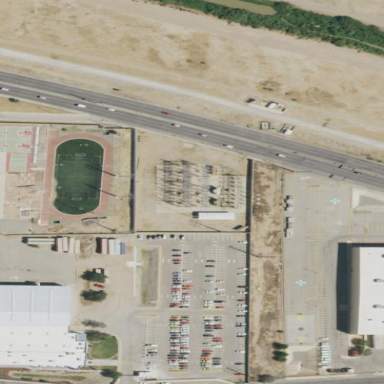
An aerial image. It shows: Outdoor power substation surrounded by wall. The substation operates at the transmission level.